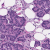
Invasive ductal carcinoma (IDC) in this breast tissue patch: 1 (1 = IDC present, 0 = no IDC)